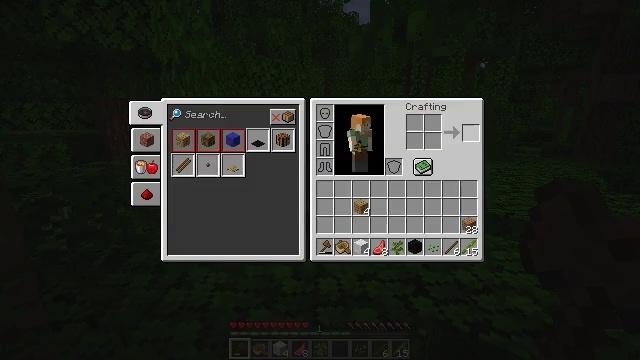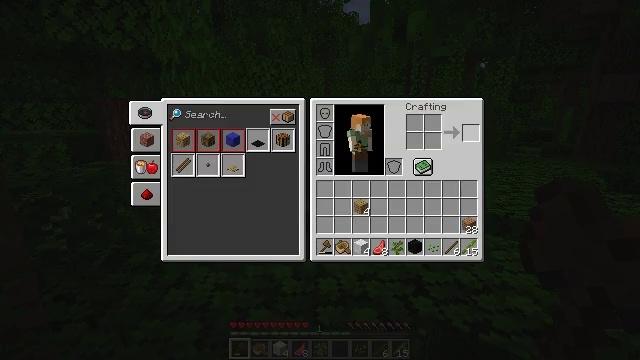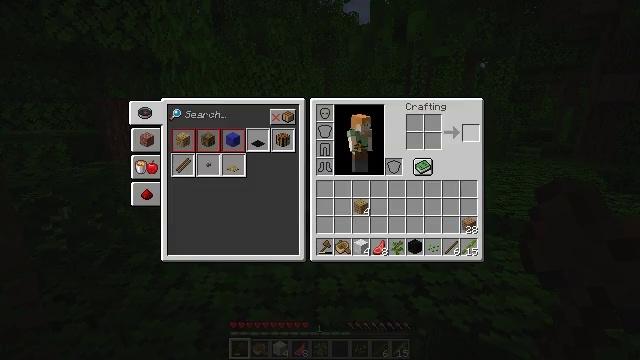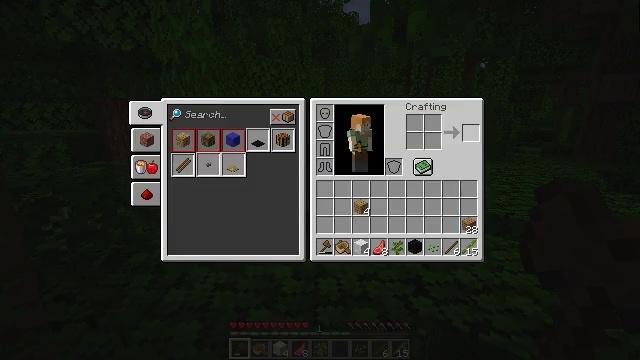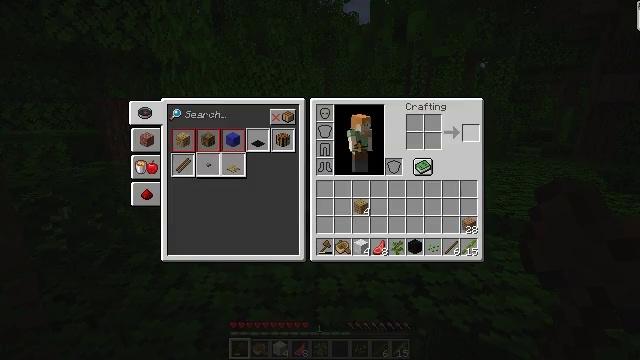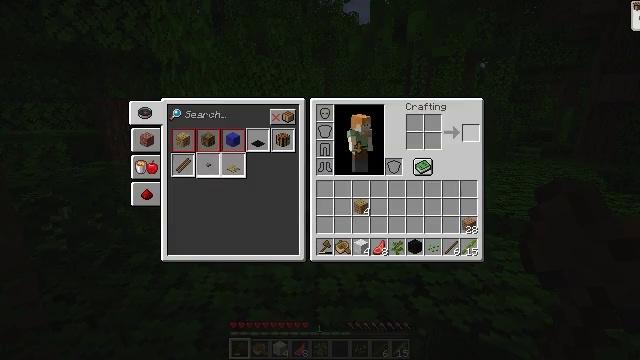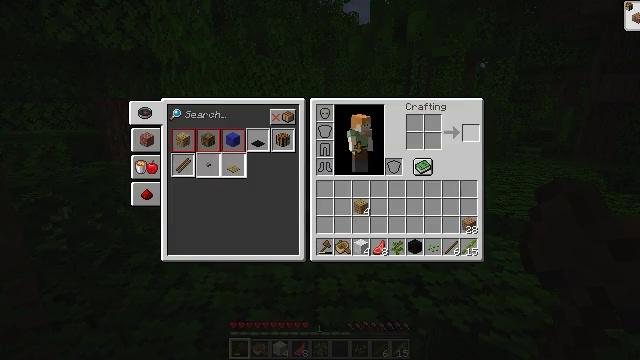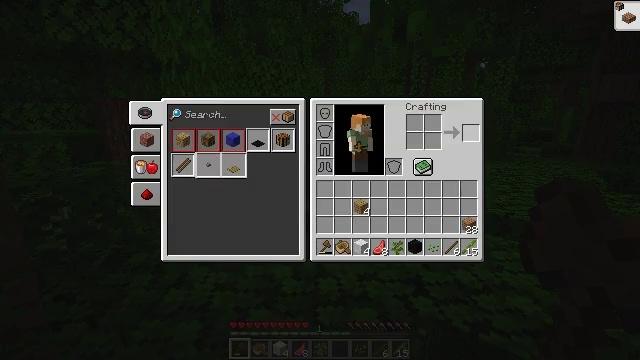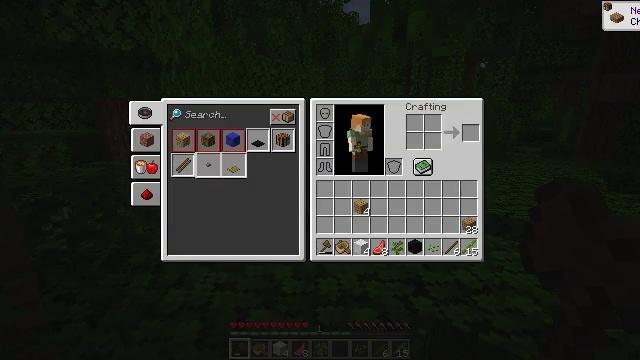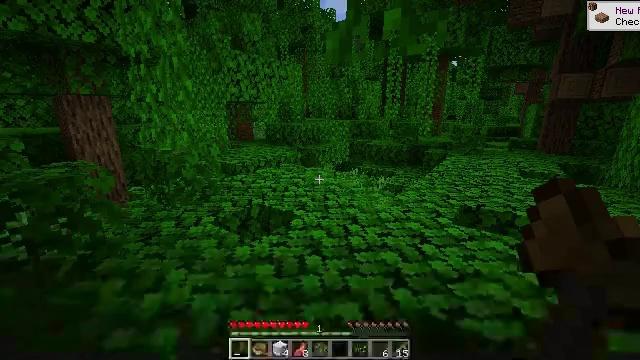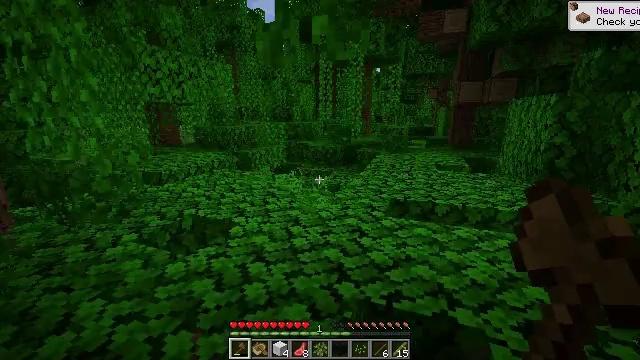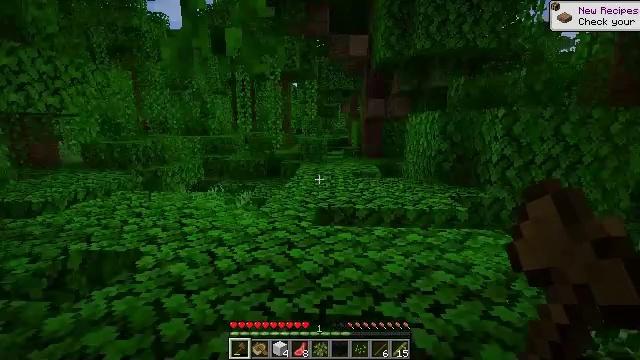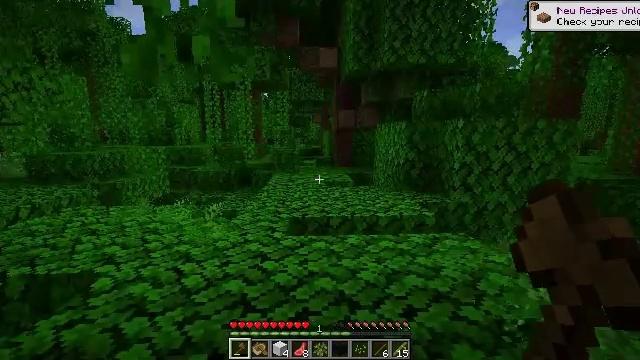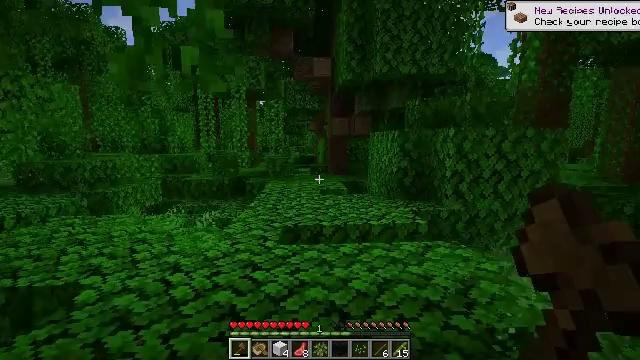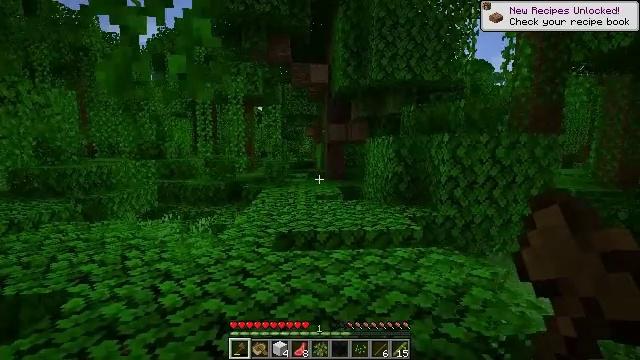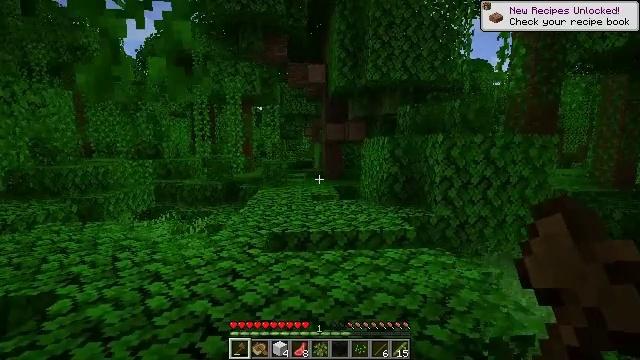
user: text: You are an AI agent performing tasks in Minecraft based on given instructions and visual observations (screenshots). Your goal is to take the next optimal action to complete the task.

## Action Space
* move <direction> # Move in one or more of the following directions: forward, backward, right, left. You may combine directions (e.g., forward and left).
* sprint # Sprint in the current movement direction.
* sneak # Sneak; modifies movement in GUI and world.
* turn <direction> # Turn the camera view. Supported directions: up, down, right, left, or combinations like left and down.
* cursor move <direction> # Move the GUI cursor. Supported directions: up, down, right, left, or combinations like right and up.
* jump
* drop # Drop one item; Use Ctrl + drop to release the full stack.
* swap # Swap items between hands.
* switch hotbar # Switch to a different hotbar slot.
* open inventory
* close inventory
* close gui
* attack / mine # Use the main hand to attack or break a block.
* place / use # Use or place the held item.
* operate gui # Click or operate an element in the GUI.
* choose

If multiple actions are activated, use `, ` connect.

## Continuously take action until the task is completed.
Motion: motion action
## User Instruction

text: Collect cocoa beans.
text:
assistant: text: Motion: open gui
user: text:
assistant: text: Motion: no_op
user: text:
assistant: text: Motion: no_op
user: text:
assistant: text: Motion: no_op
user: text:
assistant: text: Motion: no_op
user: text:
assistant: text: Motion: no_op
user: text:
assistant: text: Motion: no_op
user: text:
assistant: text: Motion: cursor move right
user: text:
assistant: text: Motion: cursor move right
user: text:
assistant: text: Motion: turn right, close gui
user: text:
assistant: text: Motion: turn right and up
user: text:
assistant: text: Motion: turn right and up
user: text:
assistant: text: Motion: move right, turn right and up
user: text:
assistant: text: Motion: move right, turn up
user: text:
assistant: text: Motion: move right
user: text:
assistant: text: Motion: move right
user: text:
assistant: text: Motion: move right
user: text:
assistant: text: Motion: move forward and move right, turn left
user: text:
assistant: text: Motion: move forward and move right, turn left
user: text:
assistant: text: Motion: move forward and move right, turn left
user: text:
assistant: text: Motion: move forward and move right, turn left and down, jump
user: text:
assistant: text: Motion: move forward, turn left, jump
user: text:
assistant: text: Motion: move forward, turn left, jump
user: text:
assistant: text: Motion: move forward, jump
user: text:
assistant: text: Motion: move forward
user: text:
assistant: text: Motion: move forward
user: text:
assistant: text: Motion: move forward
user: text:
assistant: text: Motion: move forward
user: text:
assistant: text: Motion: move forward
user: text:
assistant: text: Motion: move forward